在平面直角坐标系 \(xOy\) 中，给出如下定义：若有三个图形 \(M\)，\(N\)，\(P\)，在图形 \(M\) 上存在点 \(A\)，图形 \(N\) 上存在点 \(B\)，图形 \(P\) 上存在点 \(C\)，使得 \(AC = BC\)，\(\angle ACB = 90^\circ\)，则称图形 \(P\) 是图形 \(M\) 和图形 \(N\) 的“关联图形”。已知：\(A(0,1)\)，\(B(4,3)\)，\(C(4,1)\).

(1)\(\boldsymbol{\textcircled{1}}\) 在点 \(P_1(1,4)\)，\(P_2(2,0)\)，\(P_3(3,0)\) 中，点 \(A\) 和点 \(B\) 的“关联图形”是 \underline{\hspace{2em}}。

\(\boldsymbol{\textcircled{2}}\) 若直线 \(y = kx - 2\ (k \neq 0)\) 是点 \(A\) 和线段 \(BC\) 的“关联图形”，求 \(k\) 的取值范围；

(2) 已知图形 \(M\) 是以点 \(T(t,1)\) 为圆心，\(\dfrac{1}{3}\) 为半径的圆，图形 \(N\) 是以 \(A\) 为圆心，1 为半径的圆。若图形 \(N\) 上存在点 \(H\)，使得点 \(H\) 是图形 \(M\) 和图形 \(N\) 的“关联图形”，直接写出 \(t\) 的取值范围。
【解答】
{document}
【答案】
(1) \(\boldsymbol{\textcircled{1}}\) \(P_1\)、\(P_3\)；\(\boldsymbol{\textcircled{2}}\) \(\frac{1}{2} \leq k \leq \frac{2}{3}\) 或 \(2.5 \leq k \leq 6\)

(2) \(-\sqrt{2} - \frac{4}{3} \leq t \leq \frac{4}{3} - \sqrt{2}\) 或 \(\sqrt{2} - \frac{4}{3} \leq t \leq \sqrt{2} + \frac{4}{3}\)

【分析】

【详解】(1) 解：如图所示，

\(\because A(0,1)\)，\(B(4,3)\)，\(P_1(1,4)\)，\(P_2(2,0)\)，\(P_3(3,0)\)

\(\therefore AB = \sqrt{4^2 + 2^2} = 2\sqrt{5}\)，

同理可得 \(AP_1 = BP_1 = AP_3 = BP_3 = \sqrt{10}\)，\(AP_2 = \sqrt{5}\)，\(BP_2 = \sqrt{13}\)，

\(\therefore AB^2 = AP_1^2 + BP_1^2 = AP_3^2 + BP_3^2\)，\(AP_2 \neq BP_2\)

\(\therefore \angle AP_1B = \angle AP_3B = 90^\circ\)

\(\therefore\) 点 \(A\) 和点 \(B\) 的“关联图形”是 \(P_1\)、\(P_3\)。

故答案为：\(P_1\)、\(P_3\)。

\(\boldsymbol{\textcircled{2}}\) 如图所示，

同理可得 \(P_4\)、\(P_5\) 是点 \(A\) 和点 \(C\) 的“关联图形”

\(\therefore\) 点 \(A\) 和线段 \(BC\) 的“关联图形”是线段 \(P_1P_4\) 和线段 \(P_3P_5\)。

当 \(y = kx - 2\ (k \neq 0)\) 经过点 \(P_1(1,4)\) 时，\(4 = k - 2\)，解得：\(k = 6\)，

当 \(y = kx - 2\ (k \neq 0)\) 经过点 \(P_4(2,3)\) 时，\(3 = 2k - 2\)，解得：\(k = \frac{5}{2}\)，

当 \(y = kx - 2\ (k \neq 0)\) 经过点 \(P_3(3,0)\) 时，\(0 = 3k - 2\)，解得：\(k = \frac{2}{3}\)，

当 \(y = kx - 2\ (k \neq 0)\) 经过点 \(P_5(2,-1)\) 时，\(-1 = 2k - 2\)，解得：\(k = \frac{1}{2}\)，

结合图形可知：\(\frac{1}{2} \leq k \leq \frac{2}{3}\) 或 \(2.5 \leq k \leq 6\)

(2) 解：\(\because\) 点 \(H\) 是图形 \(M\) 和图形 \(N\) 的“关联图形”，

\(\therefore H\) 是定义中的等腰直角三角形的直角顶点，其中一个底角的顶点轨迹为半径为 1 的圆，即 \(\odot A\)（半径为 1 的圆），

将 \(\odot A\) 绕点 \(H\) 旋转 \(90^\circ\) 得到 \(\odot K_1\)，\(\odot K_2\)，如图所示，\(\odot K_1\)，\(\odot K_2\) 是等腰直角三角形的另一底角顶点的轨迹，

当 \(H\) 在 \(\odot A\) 上运动时，\(\odot K_1\)，\(\odot K_2\) 也随着运动，则轨迹为以 \(A\) 为圆心的两个虚线圆形成圆环中，包含内部和边界部分。

\(\because AK_1 = \sqrt{1^2 + 1^2} = \sqrt{2}\)，则外虚线圆的半径为 \(\sqrt{2} + 1\)，内虚线圆的半径为 \(\sqrt{2} - 1\)

\(\because \odot T\) 是以点 \(T(t,1)\) 为圆心，\(\frac{1}{3}\) 为半径的圆，

即 \(\odot T\) 在直线 \(y = 1\) 上运动，当 \(\odot T\) 与上述“关联图形”有交点时符合题意，

当 \(\odot T\) 与半径为 \(\sqrt{2} + 1\) 的圆外切时，此时 \(AT = \sqrt{2} + 1 + \frac{1}{3} = \sqrt{2} + \frac{4}{3}\)，

当 \(\odot T\) 与半径为 \(\sqrt{2} - 1\) 的圆内切时，此时 \(AT = \sqrt{2} - 1 - \frac{1}{3} = \sqrt{2} - \frac{4}{3}\)，

当 \(T\) 在 \(x\) 轴负半轴时，\(-\sqrt{2} - \frac{4}{3} \leq t \leq \frac{4}{3} - \sqrt{2}\)，

当 \(T\) 在 \(x\) 轴正半轴时，\(\sqrt{2} - \frac{4}{3} \leq t \leq \sqrt{2} + \frac{4}{3}\)，

综上所述，\(-\sqrt{2} - \frac{4}{3} \leq t \leq \frac{4}{3} - \sqrt{2}\) 或 \(\sqrt{2} - \frac{4}{3} \leq t \leq \sqrt{2} + \frac{4}{3}\)。

【点睛】本题考查了新定义，等腰直角三角形的性质，勾股定理，一次函数的应用，圆与圆的位置关系，旋转的性质，理解新定义是解题的关键。

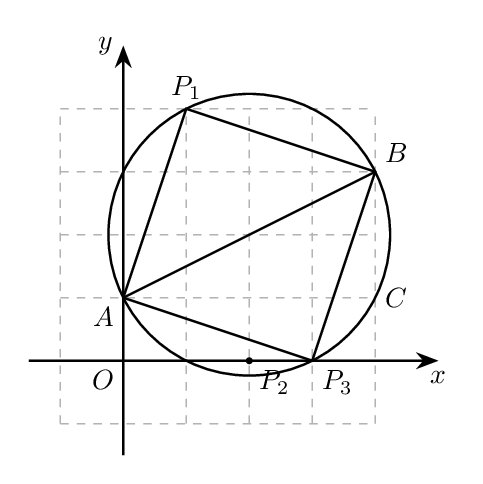
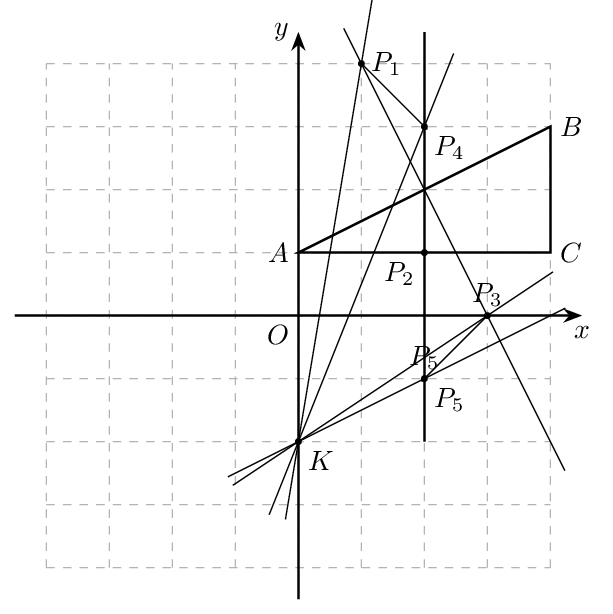
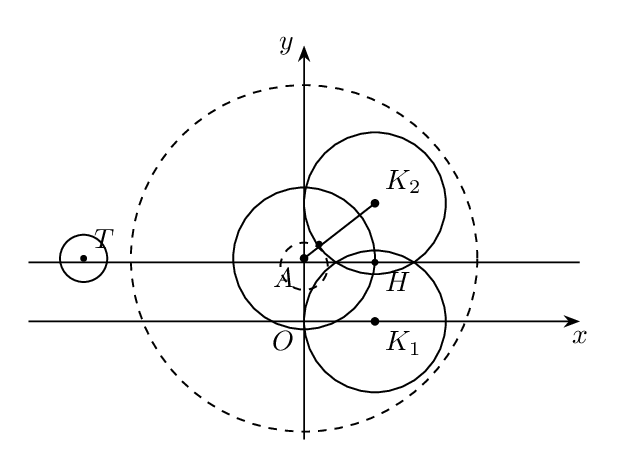